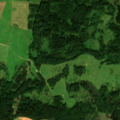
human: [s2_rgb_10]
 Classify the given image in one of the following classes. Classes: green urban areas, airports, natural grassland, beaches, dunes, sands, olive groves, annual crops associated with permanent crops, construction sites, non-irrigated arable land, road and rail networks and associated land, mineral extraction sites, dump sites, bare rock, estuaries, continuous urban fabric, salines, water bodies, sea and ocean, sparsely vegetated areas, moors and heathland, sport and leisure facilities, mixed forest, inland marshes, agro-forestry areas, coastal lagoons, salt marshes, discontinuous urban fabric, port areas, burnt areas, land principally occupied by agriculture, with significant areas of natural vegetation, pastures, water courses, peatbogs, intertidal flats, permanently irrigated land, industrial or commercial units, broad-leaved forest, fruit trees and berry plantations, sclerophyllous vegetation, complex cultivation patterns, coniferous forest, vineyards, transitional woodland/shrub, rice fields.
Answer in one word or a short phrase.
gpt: non-irrigated arable land, land principally occupied by agriculture, with significant areas of natural vegetation, broad-leaved forest, mixed forest